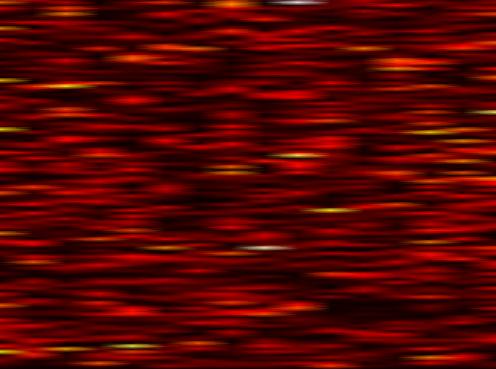
Label: UFMC